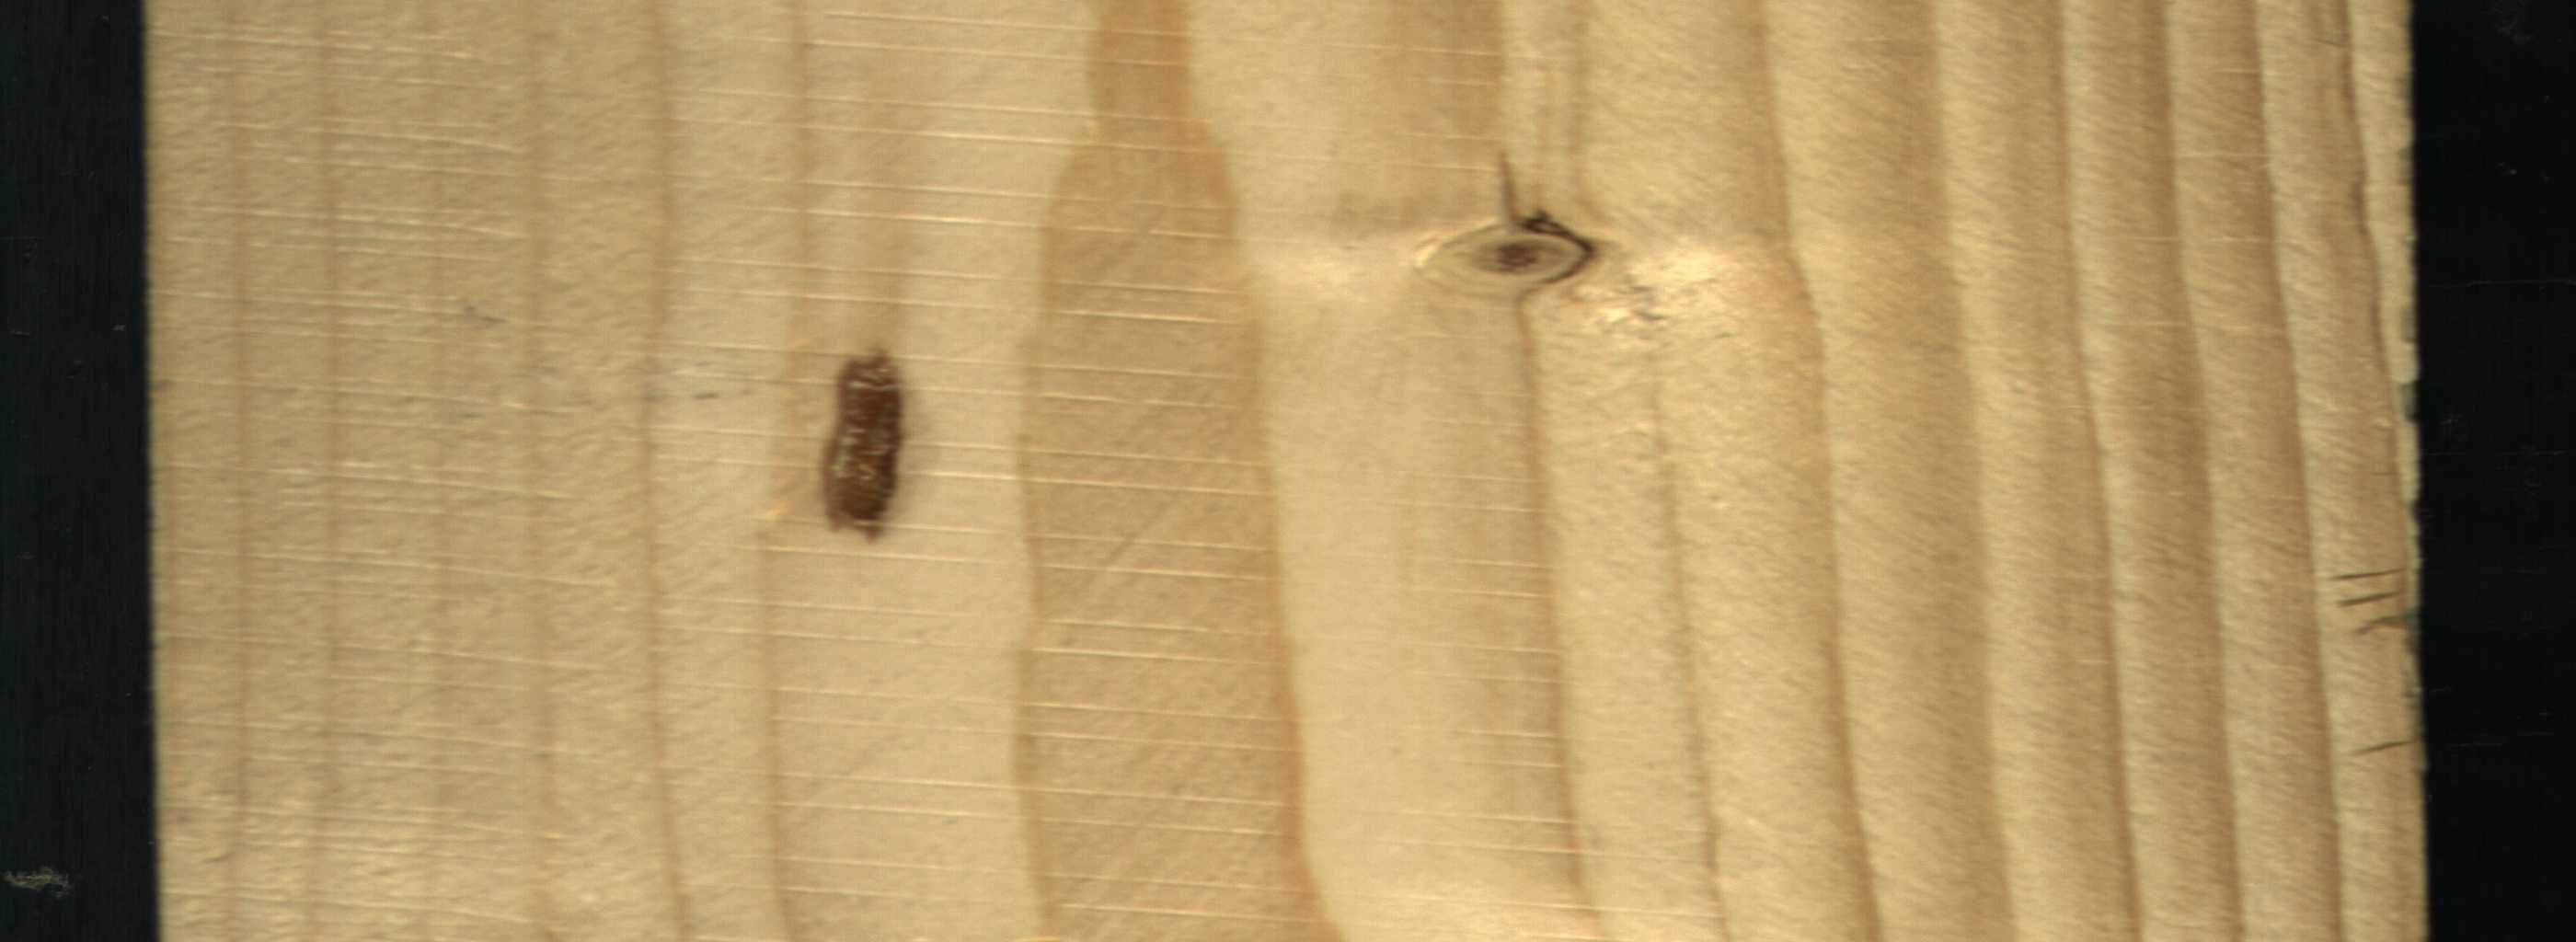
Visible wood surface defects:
resin
Live_Knot